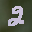
Label: 2